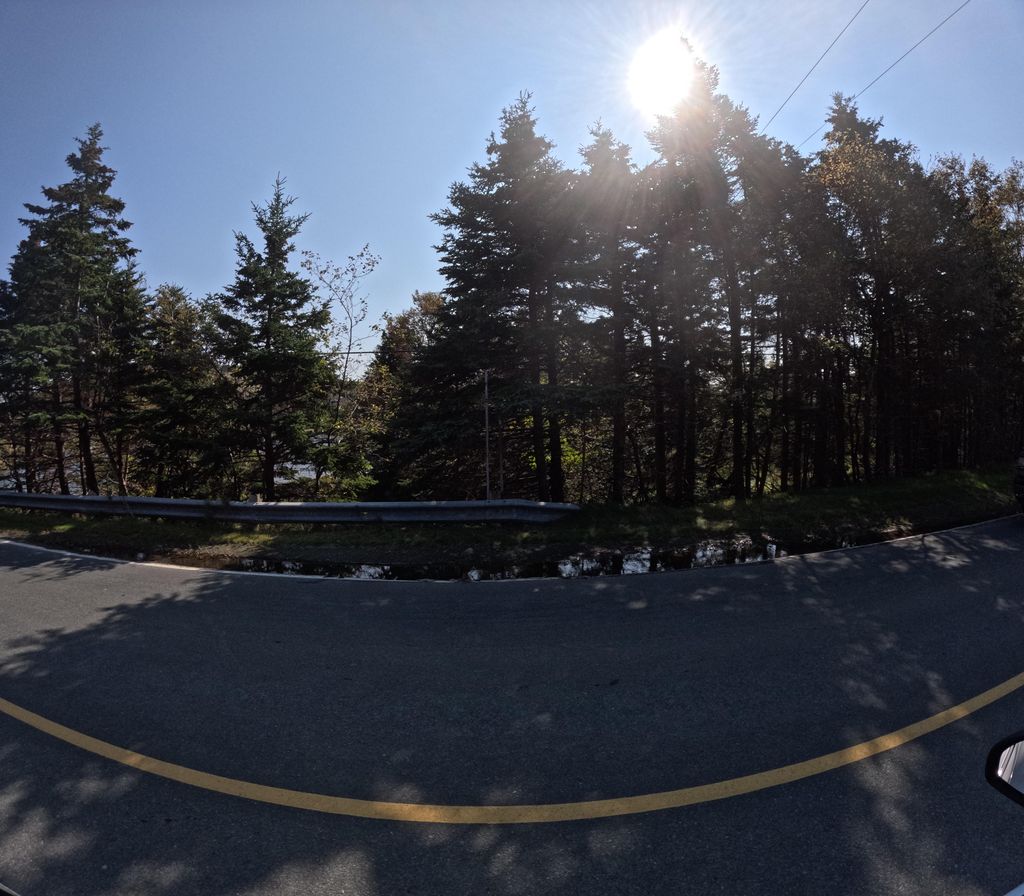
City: st_johns